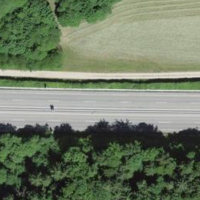
EUNIS habitat code: 57
Species observed at this site:
Filipendula ulmaria